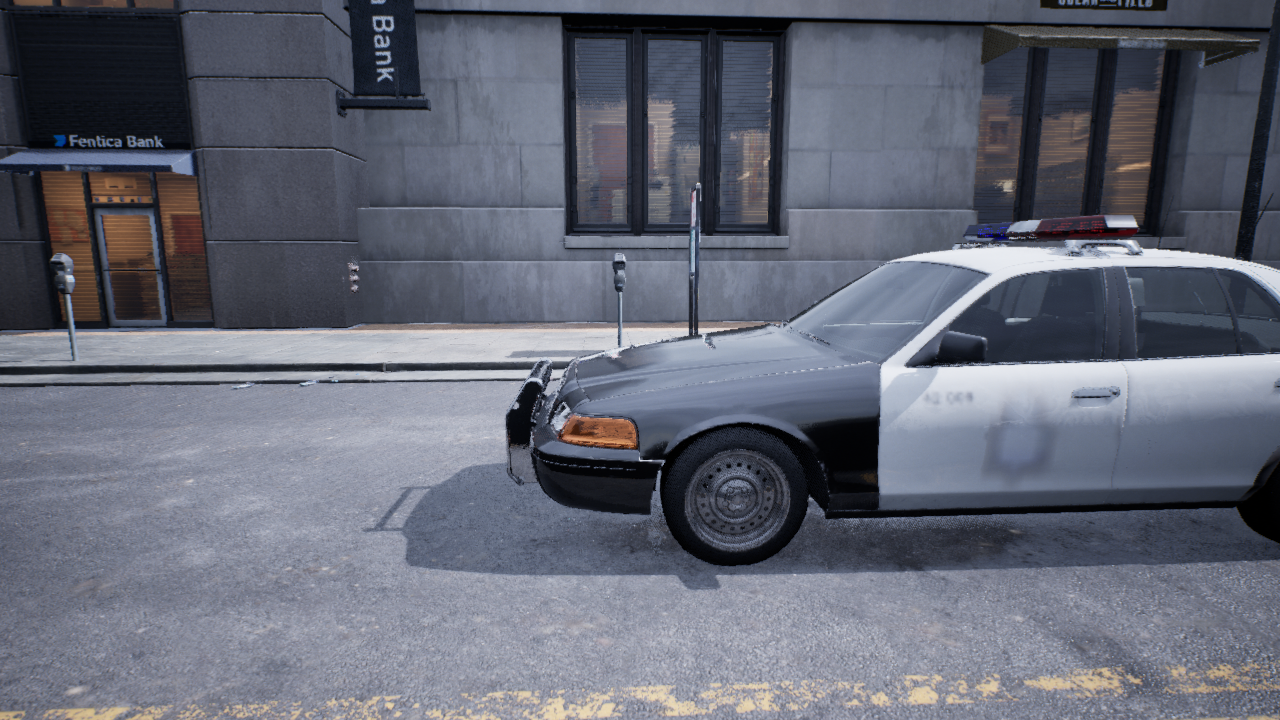
Venue: downtown
Lighting: overcast
Vehicle rig: sedan